【题型】解答题　【知识点】解析几何　【难度】medium
在平面直角坐标系$xOy$中，已知双曲线$C:\frac{x^2}{a^2}-\frac{y^2}{b^2}=1(a>0,b>0)$的左、右焦点分别为$F_1,F_2$，$P(2,1)$是双曲线上一点，且$\overrightarrow{PF_1}\cdot\overrightarrow{PF_2}=-1$。

(1)求双曲线$C$的方程；

(2)过点$P$作直线$l$与双曲线$C$的两条渐近线分别交于$R,S$两点，若点$P$恰为线段$RS$的中点，求直线$l$的方程；

(3)设斜率为2的直线$l$与双曲线$C$交于$A,B$两点，点$B$关于坐标原点的对称点为$D$。若直线$PA,PD$的斜率均存在且分别为$k_1,k_2$，求证：$k_1k_2$为定值。

\vspace{1em}
【解答】
【答案】(1)$\frac{x^2}{3}-\frac{y^2}{3}=1$ (2)$2x-y-3=0$ (3)证明见解析

\vspace{1em}

【分析】(1)代入$P$得到$\frac{4}{a^2}-\frac{1}{b^2}=1$，由$\overrightarrow{PF_1}\cdot\overrightarrow{PF_2}=-1$得到$a^2+b^2=6$，联立即可得解；

(2)由$R,S$在直线上，且$P$为中点，解出$k$值即可；

(3)设出直线$l$的方程，联立直线与曲线$C$的方程得到$x_1+x_2,x_1x_2$，结合题意解出$k_1k_2=-1$即可。

\vspace{1em}

【详解】(1)因为$P(2,1)$是双曲线$C$上一点，所以$\frac{4}{a^2}-\frac{1}{b^2}=1$，①。

由$F_1(-c,0),F_2(c,0)$，所以$\overrightarrow{PF_1}=(-c-2,-1),\overrightarrow{PF_2}=(c-2,-1)$，

因为$\overrightarrow{PF_1}\cdot\overrightarrow{PF_2}=-1$，所以$c^2-4-4=-2,c^2=6$，

即$a^2+b^2=6$，②，联立解得：$a^2=3,b^2=3$，

所以双曲线的方程为：$\frac{x^2}{3}-\frac{y^2}{3}=1$。

(2) 由(1)知：双曲线的渐近线方程为$y=\pm x$，由图象可知直线$l$的斜率存在并大于1，

不妨设$R(x_1,x_1),S(x_2,-x_2)$，由$l$的方程为：$y=kx-2k+1$，

将$R,S$代入得：$x_1=kx_1-2k+1,x_1=2+\frac{1}{k-1}$，

同理$x_2=2-\frac{3}{k+1}$，由$P$为$R,S$中点，则$x_1+x_2=2x_P=4$，

所以$2+\frac{1}{k-1}+2-\frac{3}{k+1}=4$，解得$k=2$，

所以直线$l$的方程为$2x-y-3=0$。

(3) 设$A(x_1,y_1),B(x_2,y_2)$，点$B$与点$D$关于原点对称，所以$D(-x_2,-y_2)$，

设直线$l$的方程为$y=-2x+b$，

由
\[
\begin{cases}
y=-2x+b\\
x^2-y^2=3
\end{cases}
\]
得$3x^2-4bx+b^2+3=0$，

由$\Delta=16b^2-4\times3(b^2+3)>0$可知$b>3$或$b<-3$，

则$x_1+x_2=\frac{4b}{3},x_1x_2=1+\frac{b^2}{3}$，

所以$y_1-y_2=-2x_1+b-(-2x_2+b)=-2x_1+2x_2$

$y_1y_2=(-2x_1+b)\cdot(-2x_2+b)=4x_1x_2-2b(x_1+x_2)+b^2$

$=4\left(1+\frac{b^2}{3}\right)-2b\times\frac{4b}{3}+b^2=4-\frac{b^2}{3}$，

由题意知：$k_1=\frac{y_1-1}{x_1-2},k_2=\frac{-y_2-1}{-x_2-2}$，

所以
\[
k_1k_2=\frac{-(y_1-1)(y_2+1)}{-(x_1-2)(x_2+2)}=\frac{y_1y_2+y_1-y_2-1}{x_1x_2+2x_1-2x_2-4}=\frac{4-\frac{b^2}{3}-2x_1+2x_2-1}{1+\frac{b^2}{3}+2x_1-2x_2-4}=-1
\]
所以$k_1k_2$为定值。

\vspace{1em}

【点睛】方法点睛：利用韦达定理法解决直线与圆锥曲线相交问题的基本步骤如下：

（1）设直线方程，设交点坐标为$(x_1,y_1),(x_2,y_2)$；

（2）联立直线与圆锥曲线的方程，得到关于$x$（或$y$）的一元二次方程，注意$\Delta$的判断；

（3）列出韦达定理；

（4）将所求问题或题中的关系转化为$x_1+x_2、x_1x_2$（或$y_1+y_2、y_1y_2$）的形式；

（5）代入韦达定理求解。
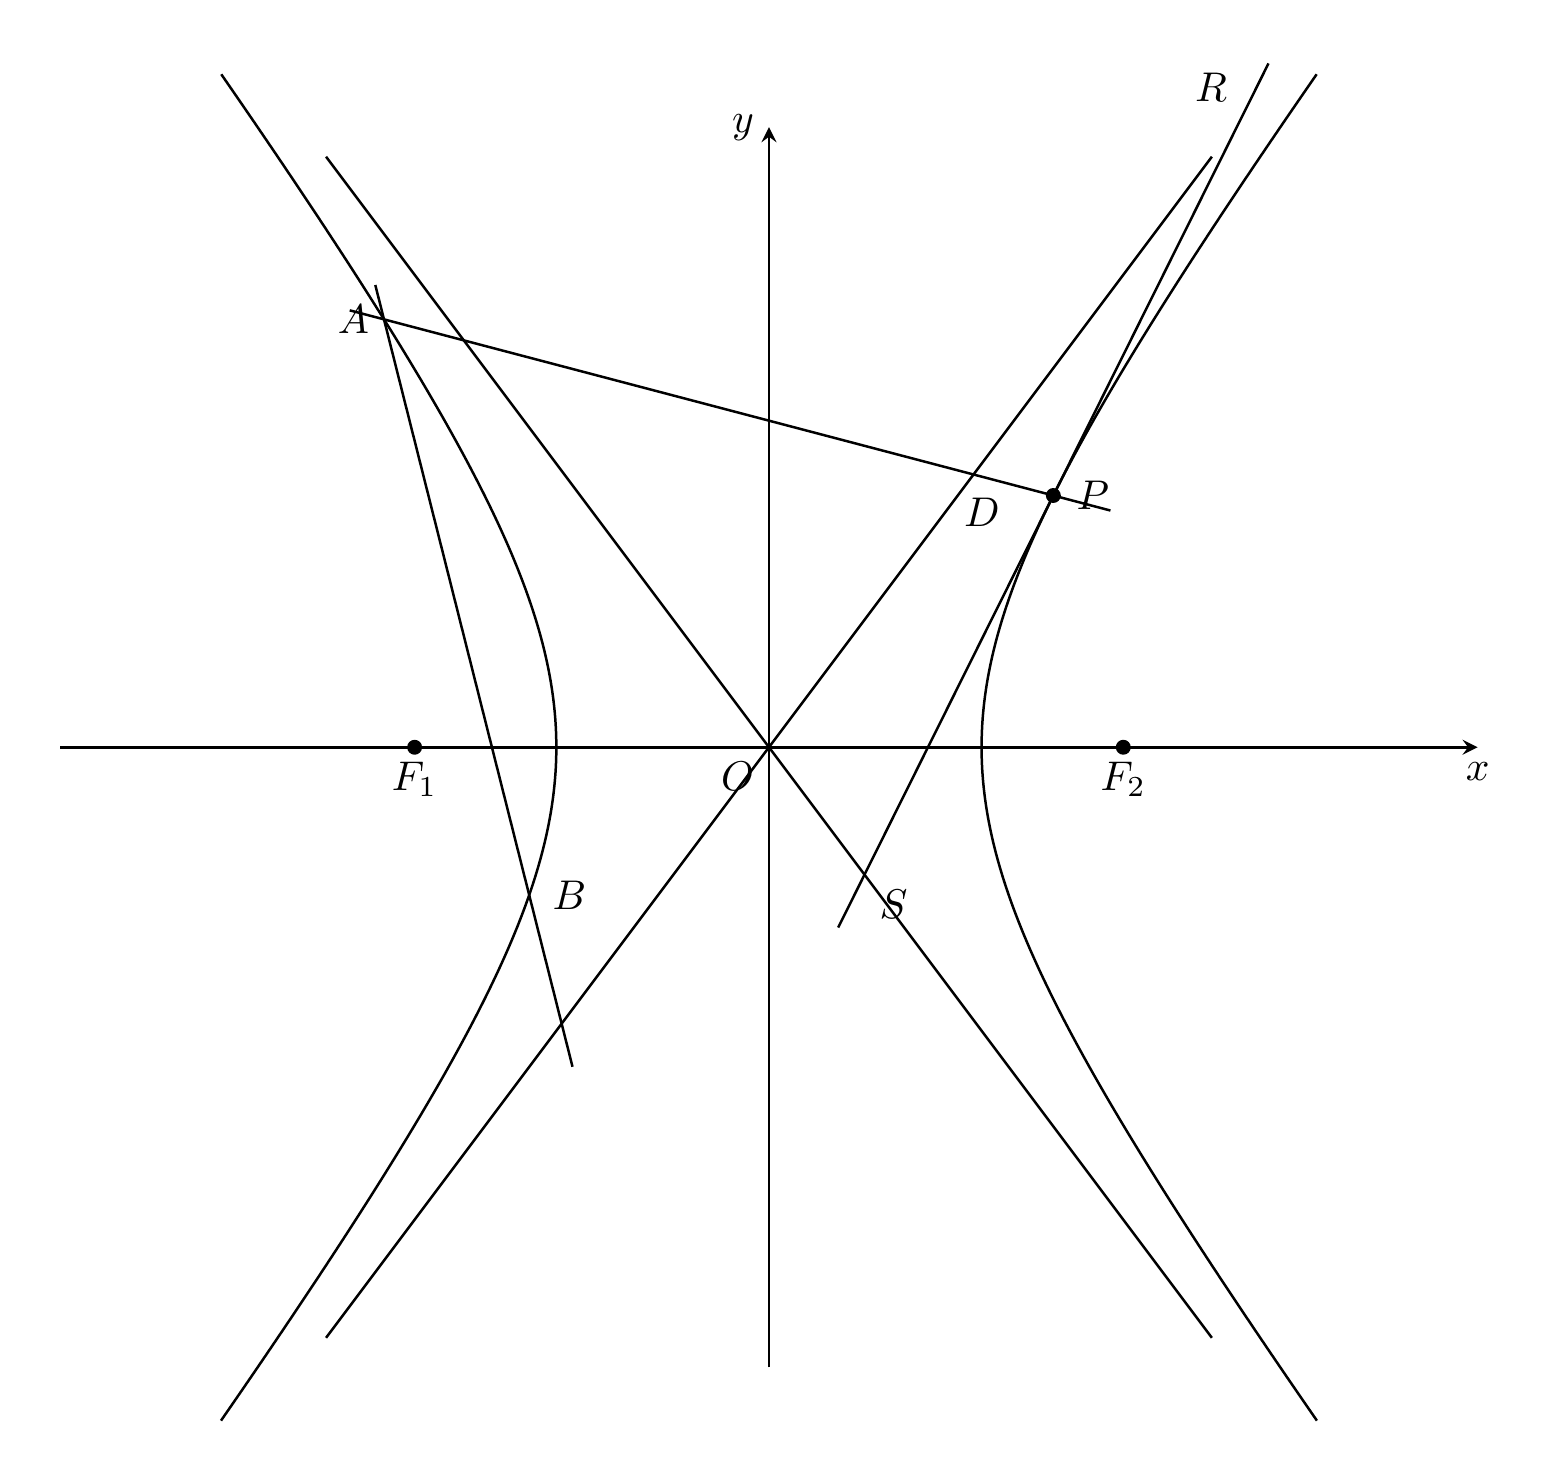